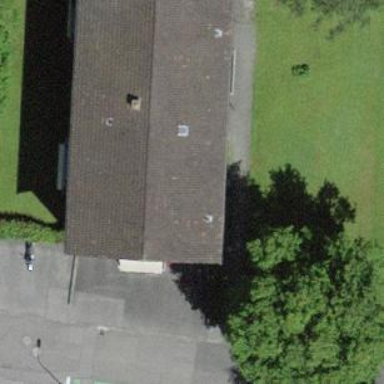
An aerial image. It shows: Gabled roof adorns the apartments building.